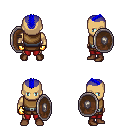
a pixel art fantasy rpg character, male body template, human, tanned skin, leather chest armor, red pants, blue short mohawk hairstyle, gold gloves, brown shoes, shield, four views (front, back, left, right), 2x2 character sprite sheet, small pixel art, hard edges, no anti-aliasing